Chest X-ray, AP view. Patient: 23 years old, sex F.
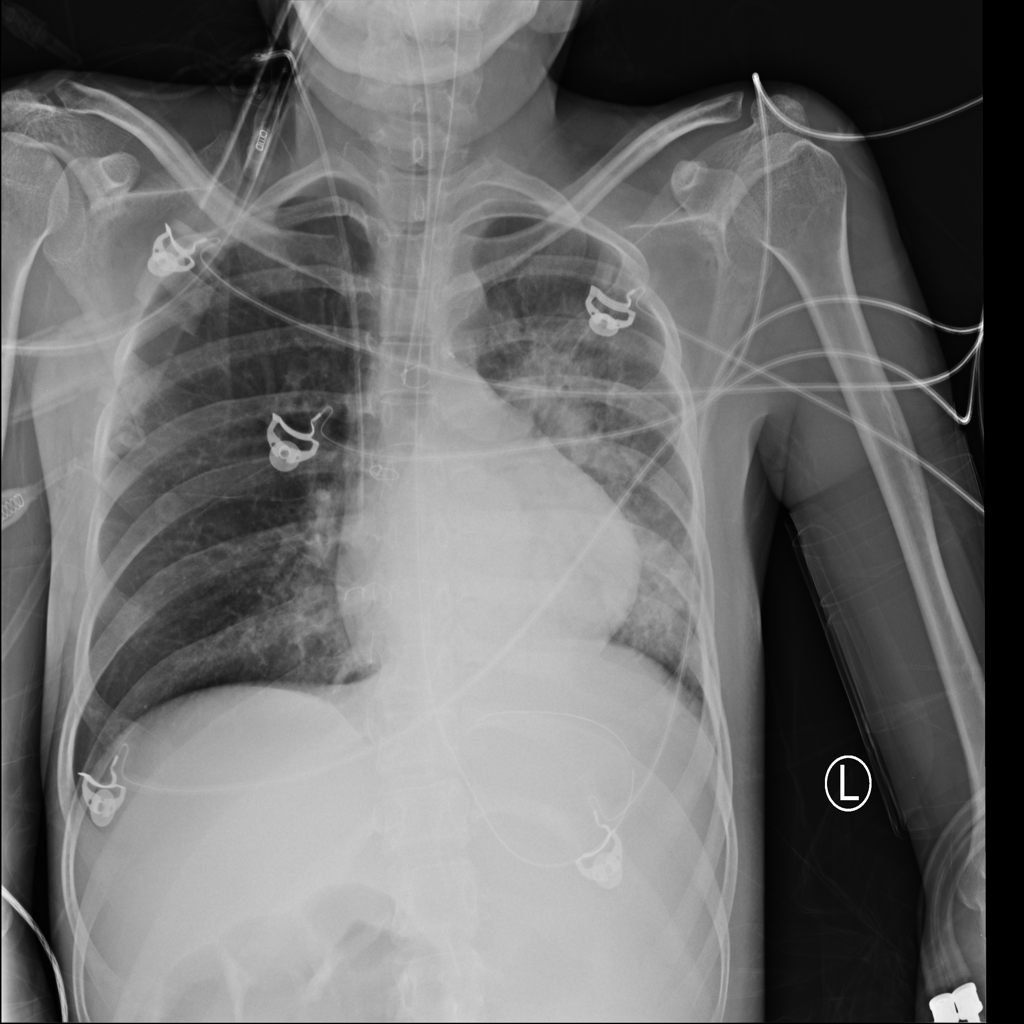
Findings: Consolidation